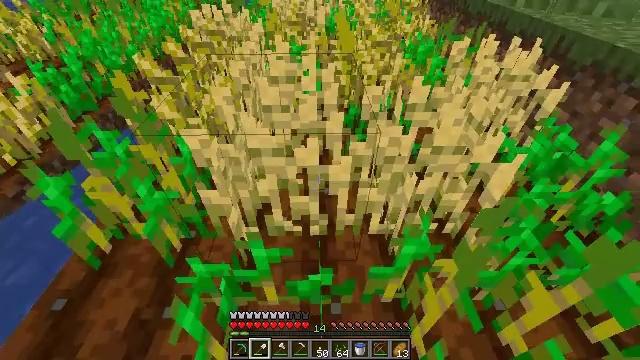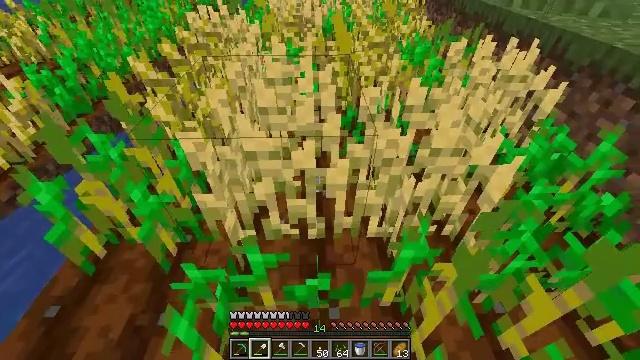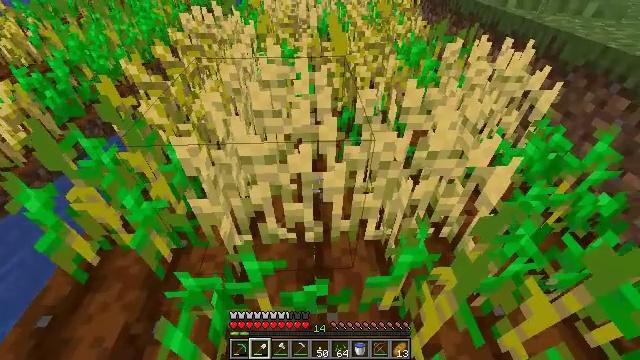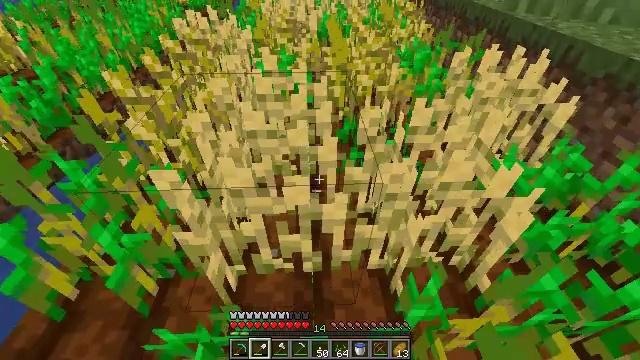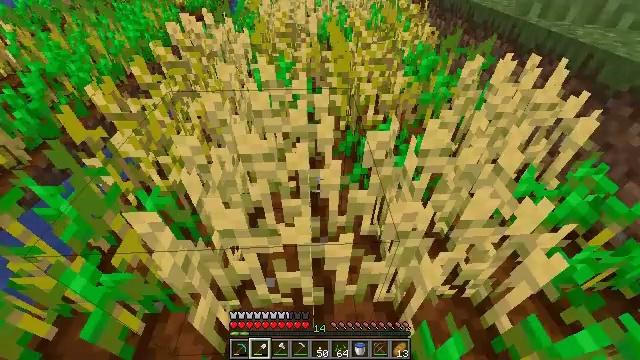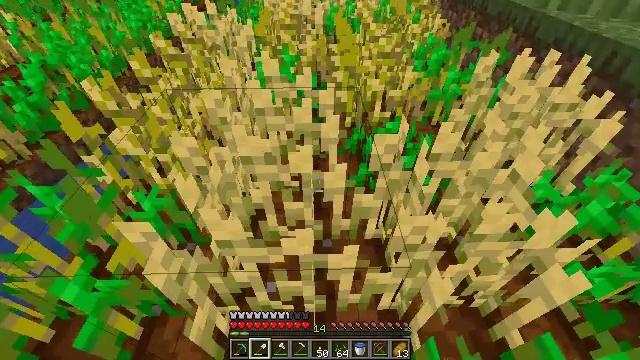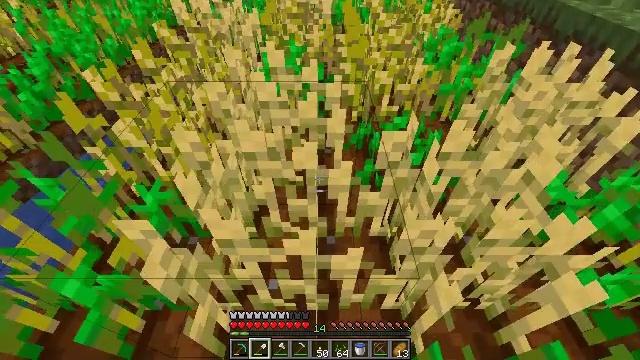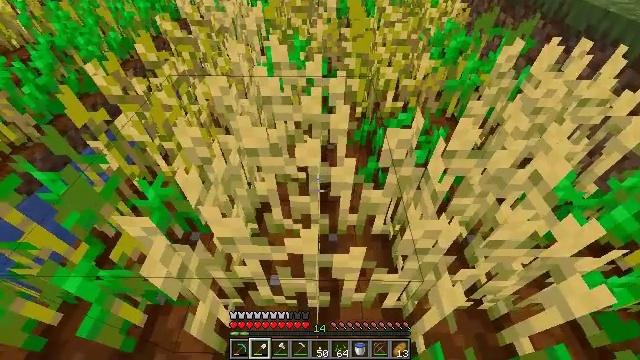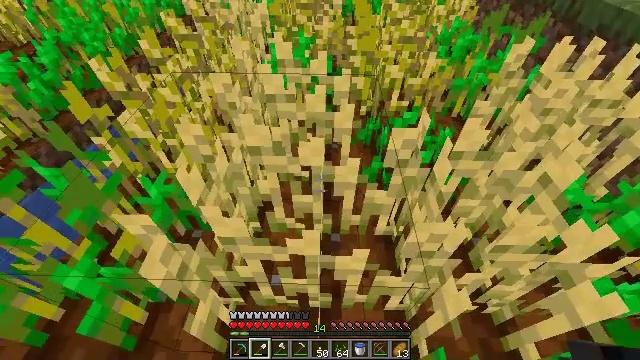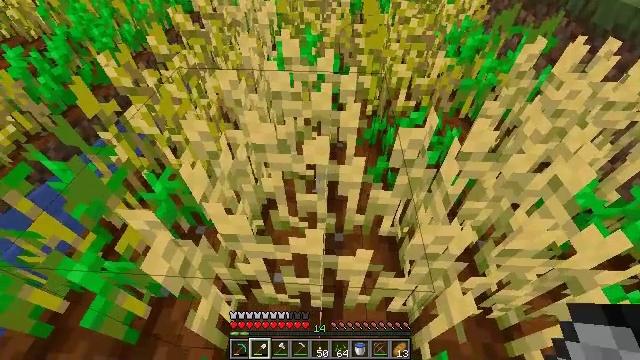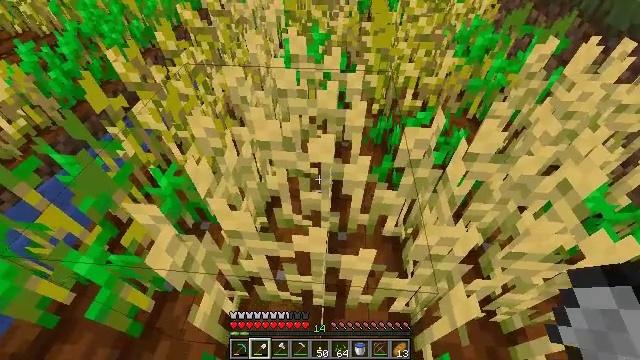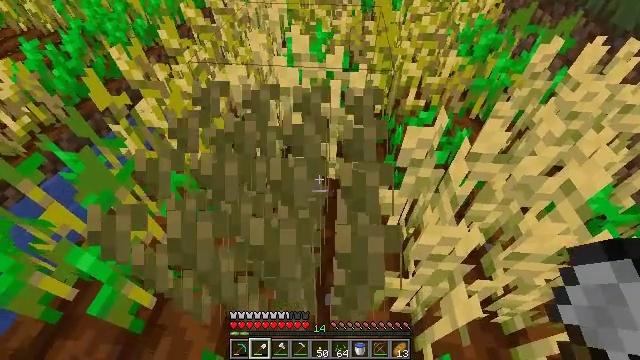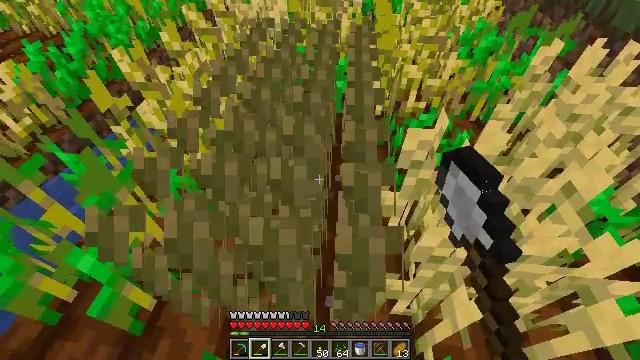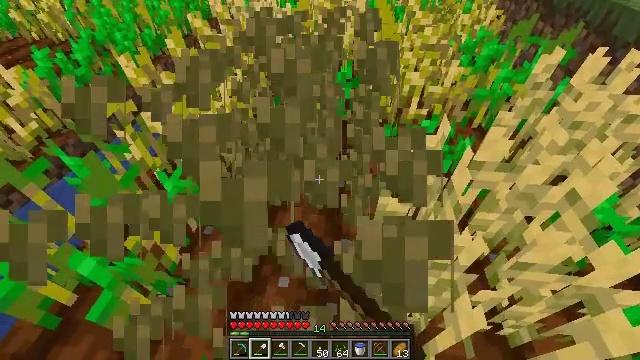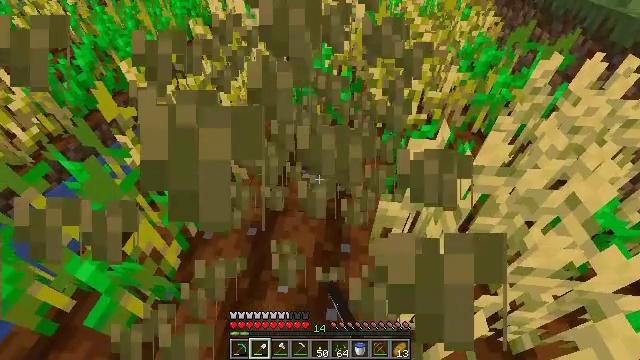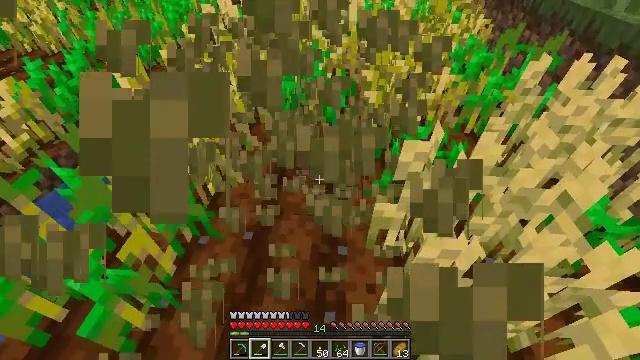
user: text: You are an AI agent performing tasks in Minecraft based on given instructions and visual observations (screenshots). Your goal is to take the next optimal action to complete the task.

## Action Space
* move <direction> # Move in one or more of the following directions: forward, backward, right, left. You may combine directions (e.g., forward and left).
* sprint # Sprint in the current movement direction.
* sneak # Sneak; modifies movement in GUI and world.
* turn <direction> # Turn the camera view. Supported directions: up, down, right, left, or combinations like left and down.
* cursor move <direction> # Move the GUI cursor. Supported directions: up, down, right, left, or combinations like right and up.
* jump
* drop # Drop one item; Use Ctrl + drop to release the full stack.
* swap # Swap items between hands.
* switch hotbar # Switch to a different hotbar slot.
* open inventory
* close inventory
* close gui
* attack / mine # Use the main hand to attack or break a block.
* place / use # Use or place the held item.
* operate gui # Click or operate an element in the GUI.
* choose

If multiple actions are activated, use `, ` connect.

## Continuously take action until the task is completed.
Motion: motion action
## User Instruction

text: Collect wheat crops.
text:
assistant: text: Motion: no_op
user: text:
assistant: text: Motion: move forward
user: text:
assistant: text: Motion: move forward
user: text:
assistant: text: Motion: move forward
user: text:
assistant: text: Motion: turn left and down
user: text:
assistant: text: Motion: turn left and down
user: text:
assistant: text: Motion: turn down
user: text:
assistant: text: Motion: turn left
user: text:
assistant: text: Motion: turn left
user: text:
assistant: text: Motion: turn left
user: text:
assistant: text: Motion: attack / mine
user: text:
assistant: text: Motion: attack / mine
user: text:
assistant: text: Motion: turn up, attack / mine
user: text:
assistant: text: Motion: turn up
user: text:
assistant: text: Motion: turn right
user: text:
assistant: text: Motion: turn right
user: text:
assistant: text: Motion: turn right
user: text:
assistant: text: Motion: turn right and down
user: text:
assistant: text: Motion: turn right and down
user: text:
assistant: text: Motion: turn right and down
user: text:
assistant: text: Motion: turn right and down
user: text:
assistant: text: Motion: turn right
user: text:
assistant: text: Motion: no_op
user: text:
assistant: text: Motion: no_op
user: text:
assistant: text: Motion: attack / mine
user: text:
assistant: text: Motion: attack / mine
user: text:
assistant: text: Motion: move forward
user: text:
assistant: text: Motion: move forward, turn up
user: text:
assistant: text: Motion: move forward, turn left and up
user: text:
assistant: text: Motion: move forward, turn left and up